Question: Note: this question may not be suitable to SO, but I'd like to ask here because I want to hear from Mac OS X developers.
Macbook Pro Retina (MPB Retina) has a native 2880x1800 resolution. However, such native resolution is not directly exposed. Rather, resolutions like 1440x900 and 1920x1200 are provied as shown in the below figure.

I want to know . Is it 2880x1800? Or, a reduced resolution?
I'm particularly interested in how Mac OS X handles such ultra display. There could be two approaches: (1) Mac OS X sets the 2880x1800 resolution, and then tweaks DPI scaling for all programs; (2) Just set lower resolution while having the original DPI setting. (simple)
Because I have no experience in writing an application for Mac OS X, I really want to see how Mac OS X handles this resolution, and what is the impacts for programmers to adapt retina display.
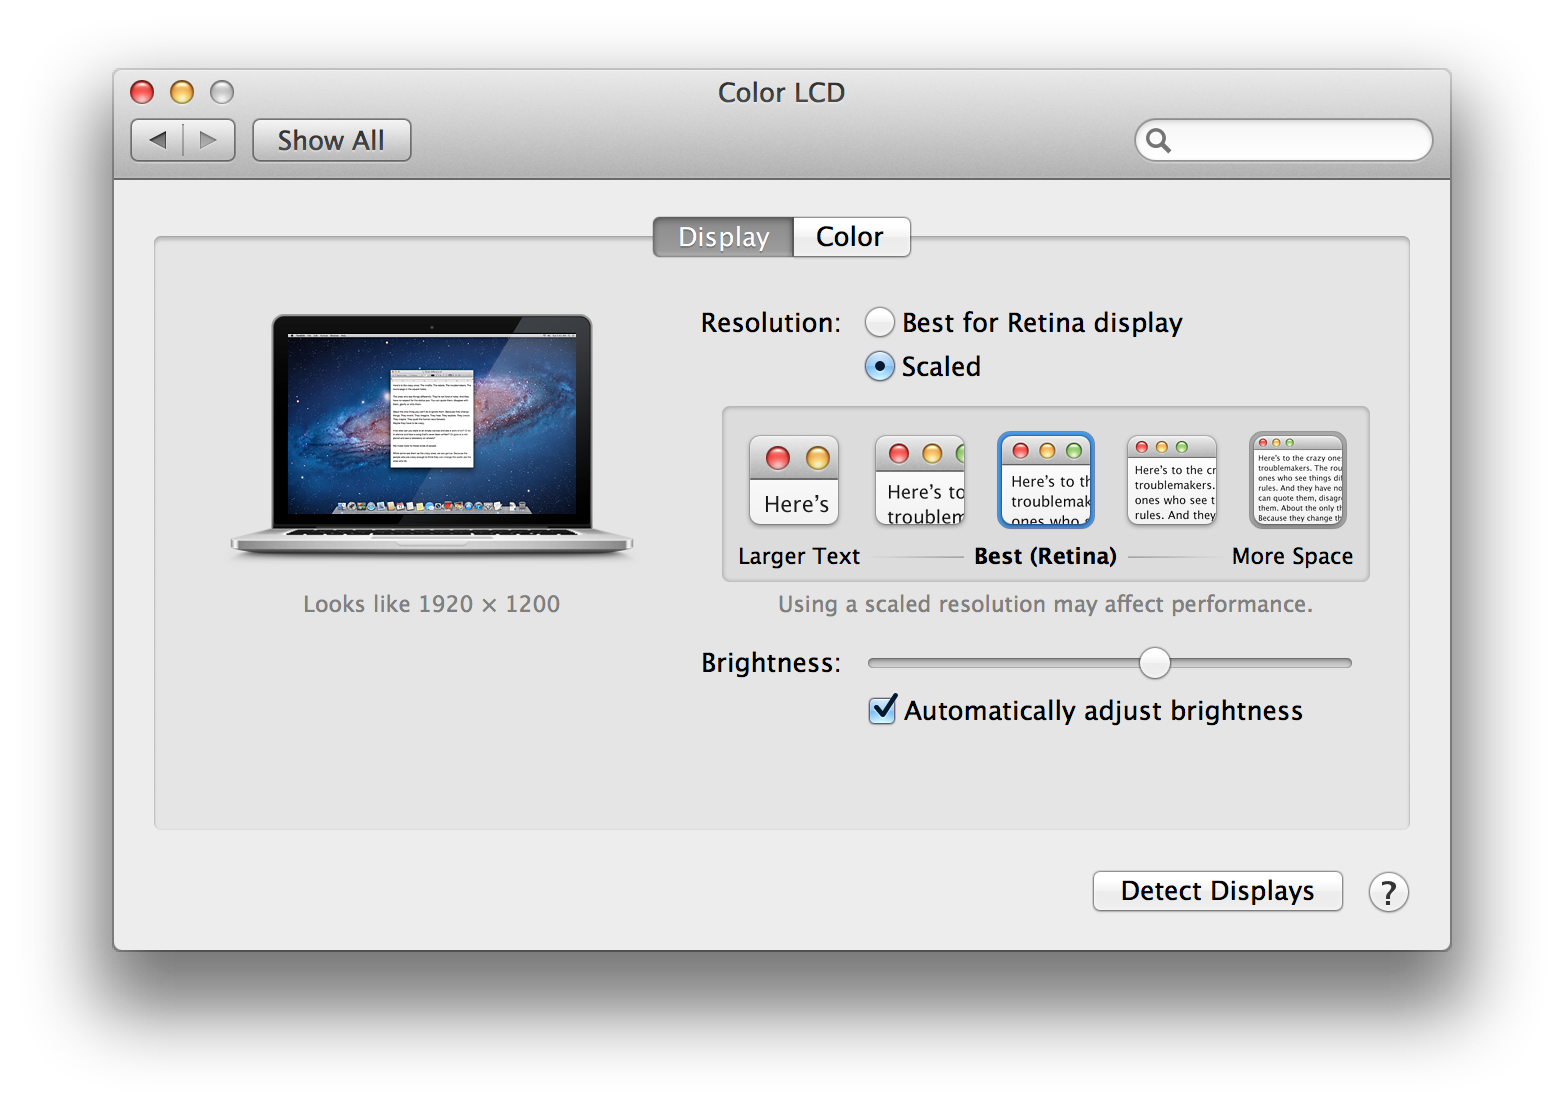
Answer: From what I know, in 1680x1050 and 1920x1200 Mac OS actually sets virtual resolution to twice as that (so 3360x2100 or 3840x2400 respectively) and then downscales to physical resolution 2880x1800. This allows resulting image to be quite sharp (there is a performance penalty though). What resolution a programmer see depends on whether application is Retina-enabled or not. Mac OS never changes DPI for apps.
Apple has provide an extensive guide on the topic. You can find it here: <URL>